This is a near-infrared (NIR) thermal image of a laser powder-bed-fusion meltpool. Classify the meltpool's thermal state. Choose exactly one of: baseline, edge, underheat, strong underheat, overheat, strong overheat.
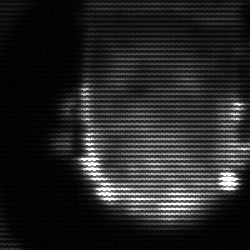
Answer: baseline